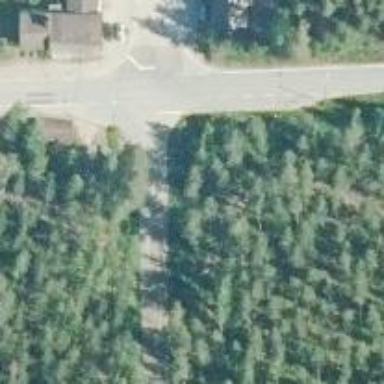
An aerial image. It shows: Stop road.